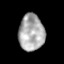
Tissue: skin
Cell type: Epithelial cells
Senescence score: 0.9228
Nuclear area (px): 912
Mean DAPI intensity: 171.02